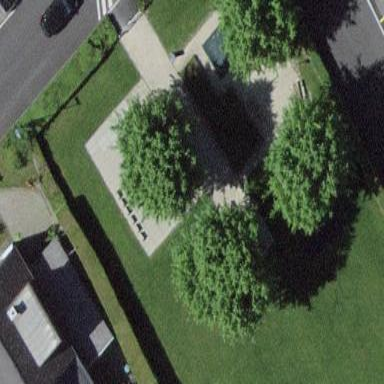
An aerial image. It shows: Lovely park for leisure and relaxation.